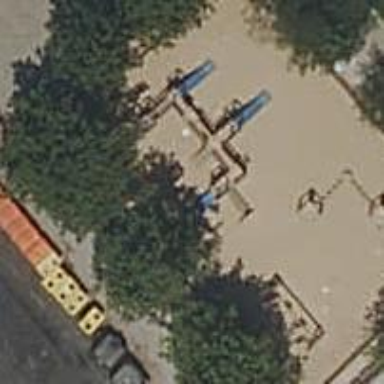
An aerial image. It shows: Playground area for leisure activities on the land.